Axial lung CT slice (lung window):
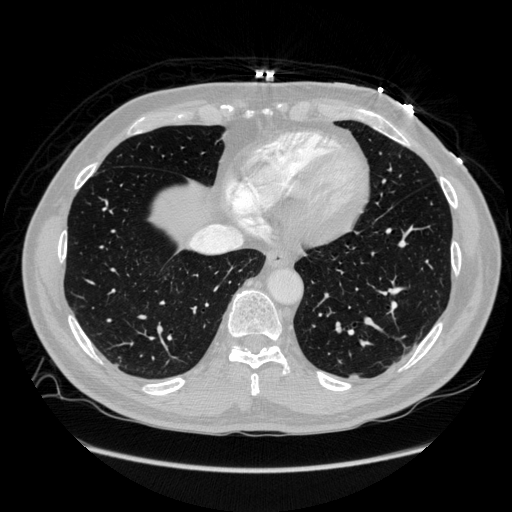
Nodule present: no